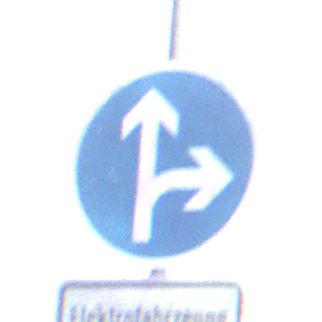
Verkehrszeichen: VorgeschriebeneFahrtrichtungGeradeausOderRechts
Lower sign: BesondereFahrzeugeUndTransportgueter10
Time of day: MorningAfternoon
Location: Outdoor (Urban)
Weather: Overcast
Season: NotSpecified
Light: Natural